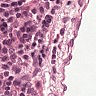
Metastatic tissue present: no